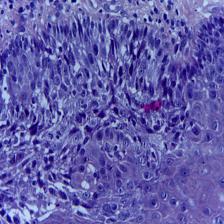
Diagnosis: OSCC